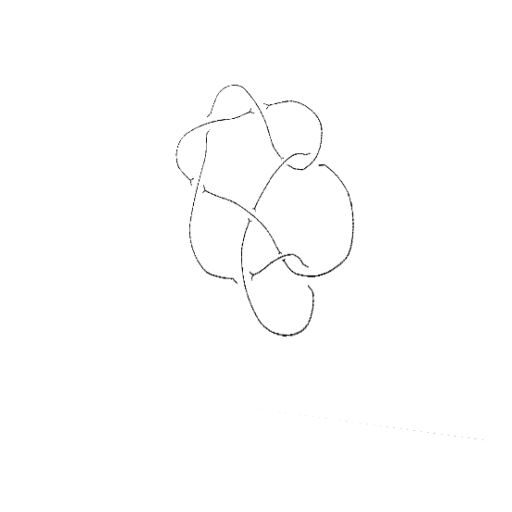
Crossing number: 9